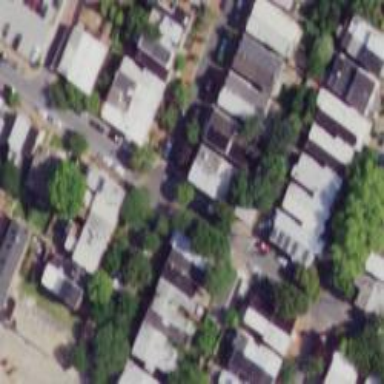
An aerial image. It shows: Neighborhood.